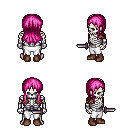
a pixel art fantasy rpg character, male body template, skeleton, leather shoulder armor, white pants, pink unkempt hairstyle, brown shoes, dagger, four views (front, back, left, right), 2x2 character sprite sheet, small pixel art, hard edges, no anti-aliasing